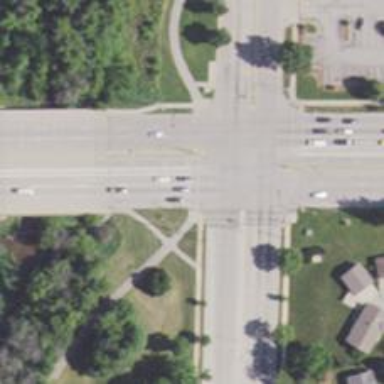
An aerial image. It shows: Crossing on asphalt path.